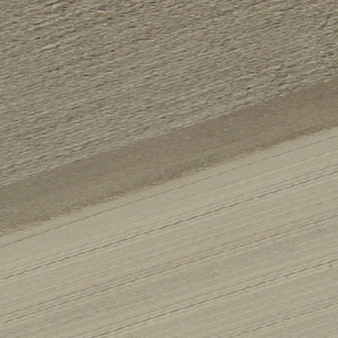
Label: other